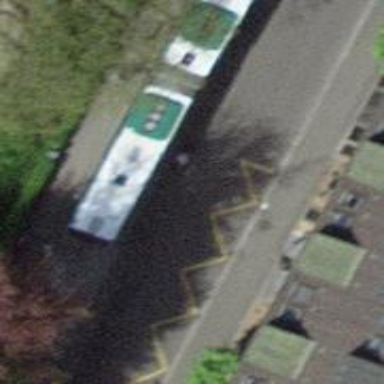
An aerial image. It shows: Bus stop with stop position for public transport.